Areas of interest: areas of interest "Future Plaza"
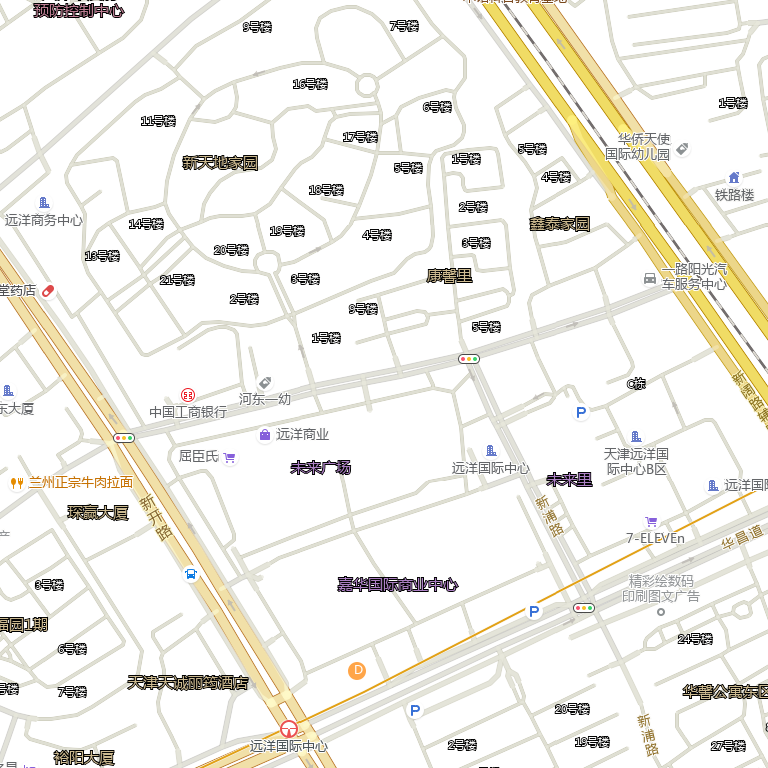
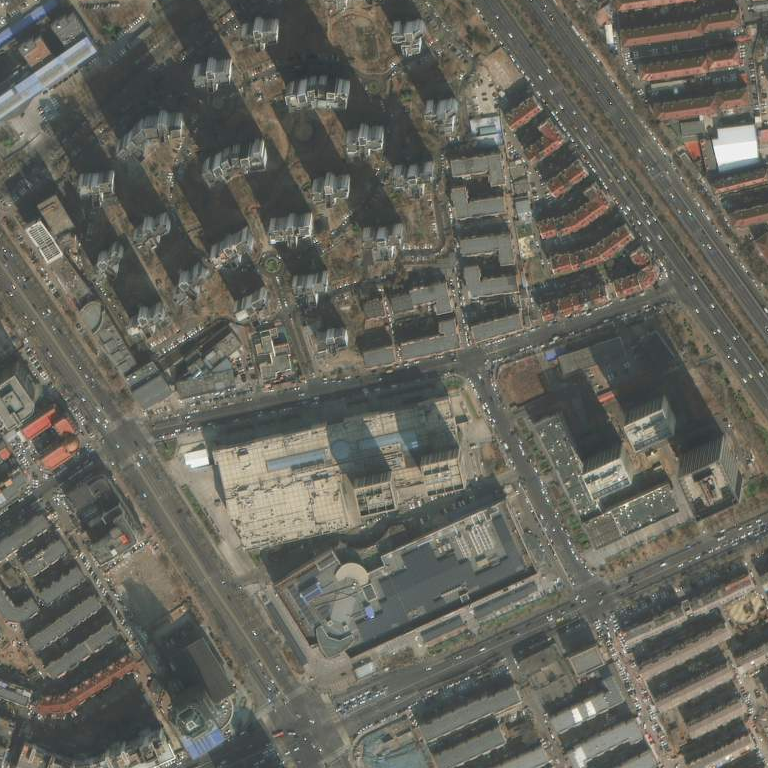